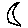
Label: moon